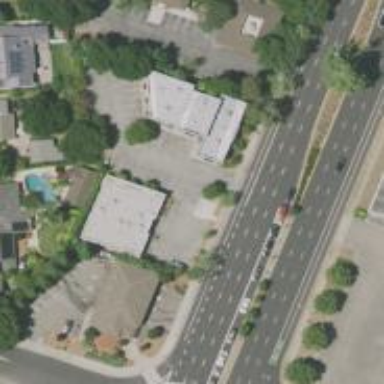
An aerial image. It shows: Asphalt parking space.